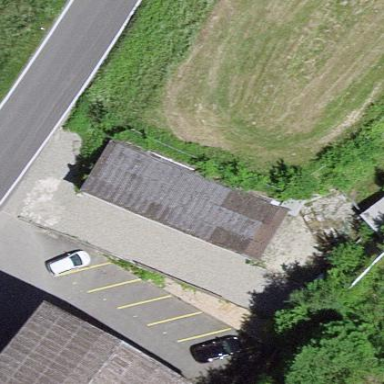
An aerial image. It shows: Rural barn.